Question: Why is it printing only two values ??
Here is my output:

This is views.py
'''
import json
from django.http import HttpResponse
from django.template import Context, RequestContext
from django.shortcuts import render_to_response, get_object_or_404
def callback(request):
verification_code = request.GET.get('verification_code')
userid = request.GET.get('userid')
userid1 = request.GET.get('userid1')
userid2 = request.GET.get('userid2')
userid3 = request.GET.get('userid3')
context = {
'verification_code': verification_code,
'userid': userid,
'userid1': userid1,
'userid2': userid2,
'userid3': userid3,
}
return render_to_response('wings/callback.html', context,
context_instance=RequestContext(request))
def detail(request):
response_data = {}
response_data['result'] = 'failed'
response_data['message'] = 'You messed up'
return HttpResponse(json.dumps(response_data), content_type="application/json")
'''
Here is callback.html
'''
<!-- callback.html -->
verification_code: {{verification_code }}<br />
userid: {{userid }} <br />
userid1: {{userid1 }} <br />
userid2: {{userid2 }} <br />
userid3: {{userid3 }} <br />
'''
As suggested I edited and put '<br/>' but no change
I am getting all values when try with django server but as soon as i shift to apache ,it shows this weird behaviour
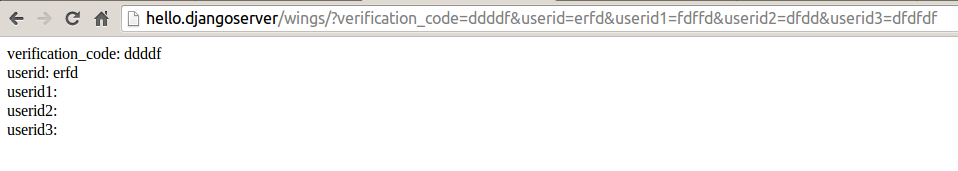
Answer: Ok ... That was a silly mistake on my part. Developing with django default server for quite some time, I get into habit of changing file and check output but that is not the case with apache. You have to restart server each and every time. Sorry for all the mess.
All i needed to do is-
'$ service apache2 restart'